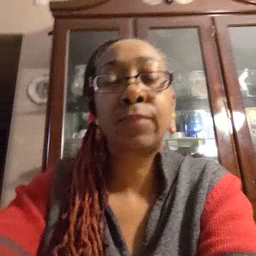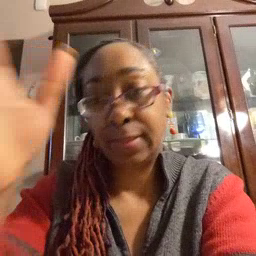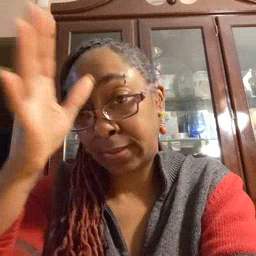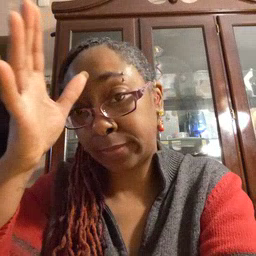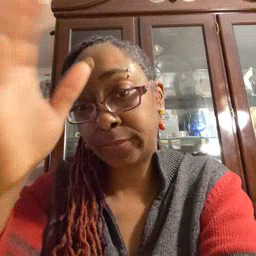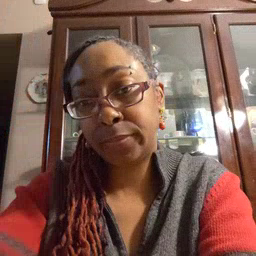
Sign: dad